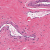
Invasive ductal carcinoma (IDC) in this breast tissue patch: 0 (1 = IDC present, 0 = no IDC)